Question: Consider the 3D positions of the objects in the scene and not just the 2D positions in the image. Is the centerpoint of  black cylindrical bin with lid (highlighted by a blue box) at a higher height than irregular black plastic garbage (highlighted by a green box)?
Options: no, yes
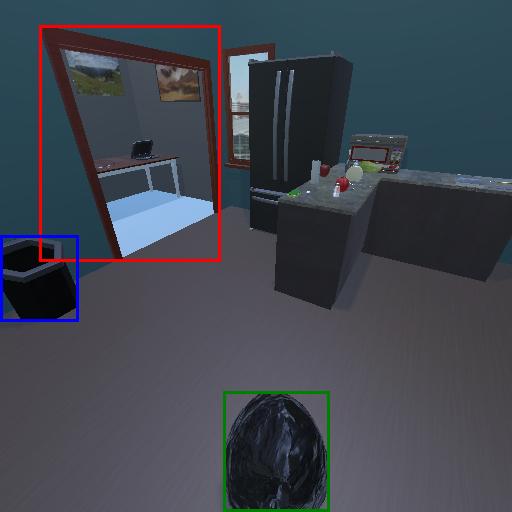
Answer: no